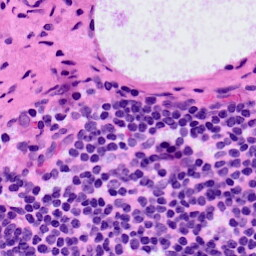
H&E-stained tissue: LymphNode